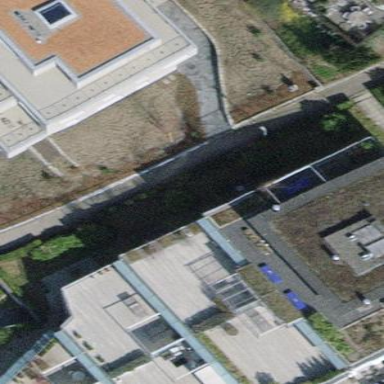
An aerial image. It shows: Balcony as part of building.